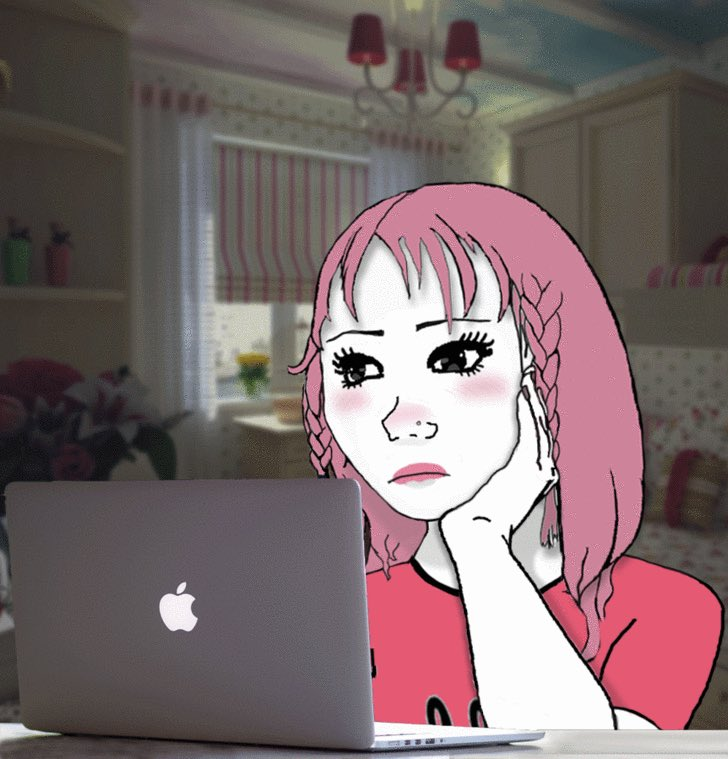
Label: 5_Wojak_with_Background